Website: home-depot
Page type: review-order
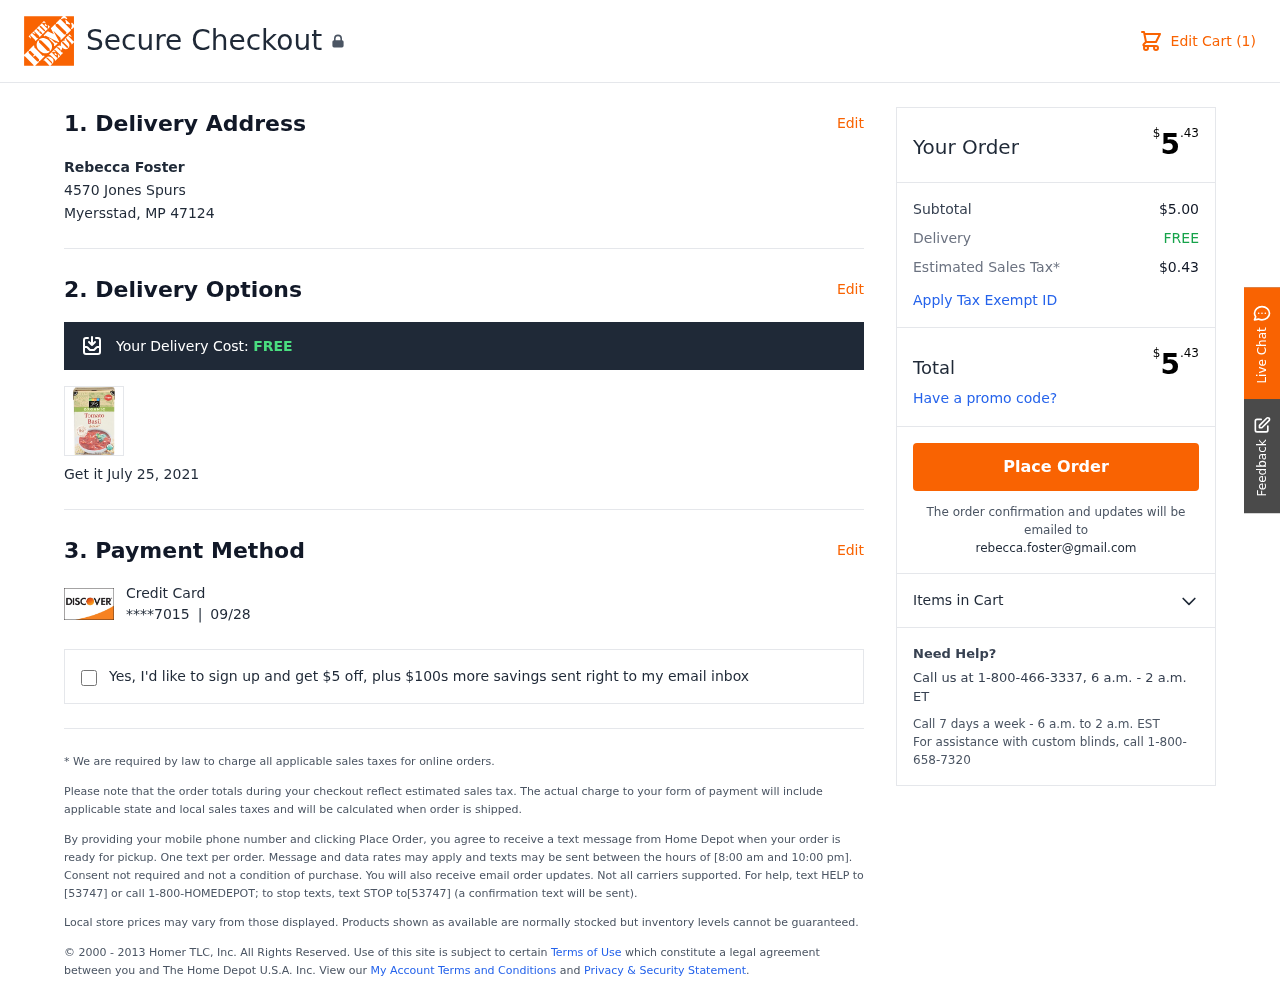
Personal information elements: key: PII_CARD_EXPIRY
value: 09/28
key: PII_CARD_LAST4
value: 7015
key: PII_CITY_STATE_ZIP
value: Myersstad, MP 47124
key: PII_EMAIL
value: rebecca.foster@gmail.com
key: PII_FULLNAME
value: Rebecca Foster
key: PII_STREET
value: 4570 Jones Spurs
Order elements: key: ORDER_NUM_ITEMS
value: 1
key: ORDER_SHIPPING_COST
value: FREE
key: ORDER_DELIVERY_DATE
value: July 25, 2021
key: ORDER_TOTAL
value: $5.43
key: ORDER_SUBTOTAL
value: $5.00
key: ORDER_TAX
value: $0.43